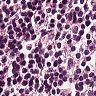
Metastatic tissue present: no